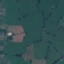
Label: Pasture